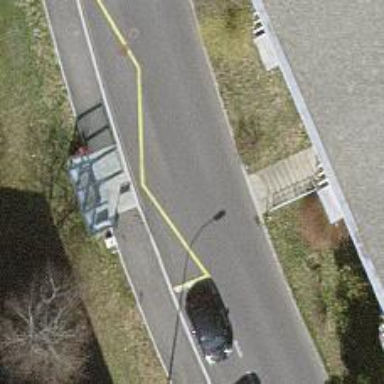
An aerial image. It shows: Bus stop along the road.